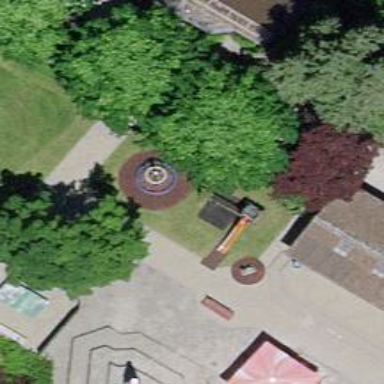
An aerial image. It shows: Playground with swings.